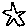
Label: star